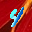
Label: 4